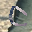
Label: 0